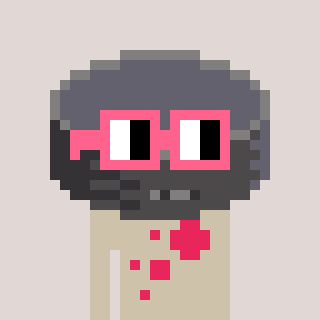
a pixel art character with square pink glasses, a hockey puck-shaped head and a bege-colored body on a warm background